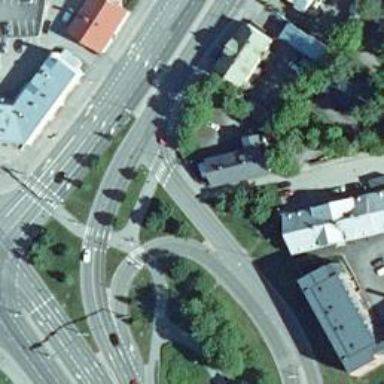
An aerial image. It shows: Crossing on asphalt cycleway.